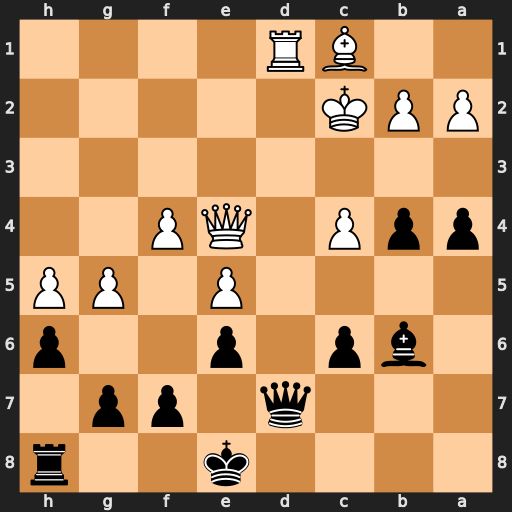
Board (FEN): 4k2r/3q1pp1/1bp1p2p/4P1PP/ppP1QP2/8/PPK5/2BR4
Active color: b
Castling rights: k
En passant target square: -
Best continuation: b3+ axb3 axb3+ Kxb3 Qxd1+